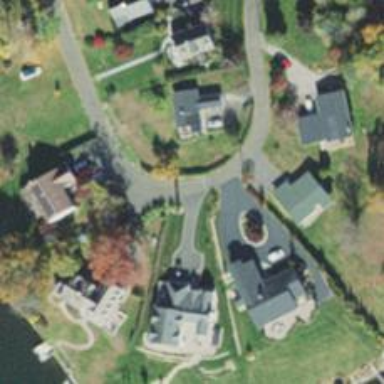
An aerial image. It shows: Driveway.